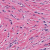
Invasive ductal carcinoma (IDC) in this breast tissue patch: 1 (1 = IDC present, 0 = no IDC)